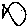
Label: fish